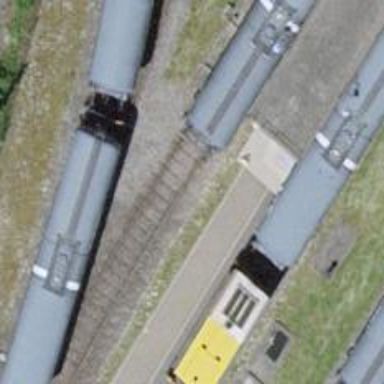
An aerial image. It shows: Railway switch.